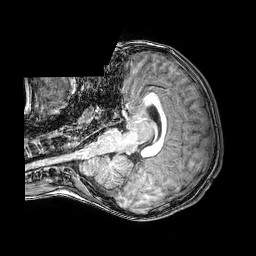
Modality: T1w
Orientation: axial
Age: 6
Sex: male
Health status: healthy